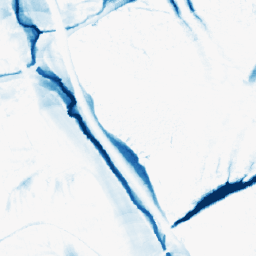
Category: morphological
Decomposition family: morphological_ellipse
Decomposition parameters: operation: closing
width: 20
height: 50
Upsampling method: nearest
Upsampling parameters: scale: 2
Upsampling scale: 2